Question:
i'm also using a bootstrap cdn in here .. could that be why?
it was an easy fix, but im still curious.
was it because i copy and pasted it?
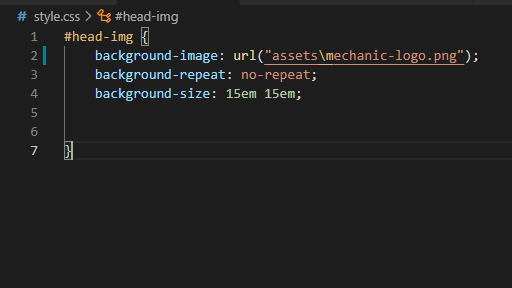
Answer: VSCode helps you identify errors with color coding. Your url might be wrong. Try ("assets/mechanic-logo.png")